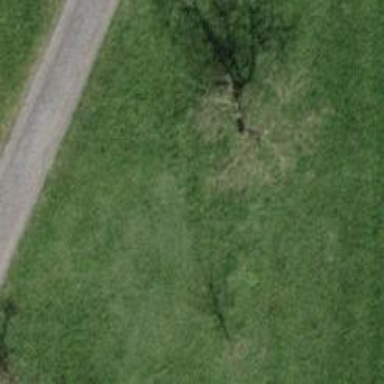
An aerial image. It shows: Deciduous tree with broadleaved leaves.